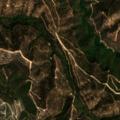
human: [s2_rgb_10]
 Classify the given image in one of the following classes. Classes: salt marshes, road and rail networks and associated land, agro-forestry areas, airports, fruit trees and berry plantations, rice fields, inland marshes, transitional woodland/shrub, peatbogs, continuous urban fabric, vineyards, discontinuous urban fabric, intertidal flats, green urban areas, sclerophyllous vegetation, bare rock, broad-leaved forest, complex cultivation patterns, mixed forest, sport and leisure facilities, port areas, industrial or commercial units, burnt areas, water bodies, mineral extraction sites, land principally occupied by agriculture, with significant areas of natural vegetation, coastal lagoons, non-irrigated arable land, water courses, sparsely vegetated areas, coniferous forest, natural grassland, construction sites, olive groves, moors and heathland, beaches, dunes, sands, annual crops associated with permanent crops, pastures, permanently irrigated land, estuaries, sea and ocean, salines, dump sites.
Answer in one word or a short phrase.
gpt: broad-leaved forest, sclerophyllous vegetation, transitional woodland/shrub